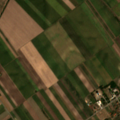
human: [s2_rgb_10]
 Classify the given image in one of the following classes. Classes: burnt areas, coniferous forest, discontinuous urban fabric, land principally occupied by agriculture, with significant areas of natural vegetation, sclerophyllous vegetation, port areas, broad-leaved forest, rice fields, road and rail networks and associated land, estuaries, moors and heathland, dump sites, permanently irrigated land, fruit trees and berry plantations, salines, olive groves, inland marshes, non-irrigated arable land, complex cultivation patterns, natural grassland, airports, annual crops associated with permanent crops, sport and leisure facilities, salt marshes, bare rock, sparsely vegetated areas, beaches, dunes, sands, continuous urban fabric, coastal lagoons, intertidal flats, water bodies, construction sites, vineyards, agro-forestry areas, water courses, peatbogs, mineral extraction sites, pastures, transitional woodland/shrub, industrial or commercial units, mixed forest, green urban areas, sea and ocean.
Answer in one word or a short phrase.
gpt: discontinuous urban fabric, non-irrigated arable land, complex cultivation patterns